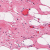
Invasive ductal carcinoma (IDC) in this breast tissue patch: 0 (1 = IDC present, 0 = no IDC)